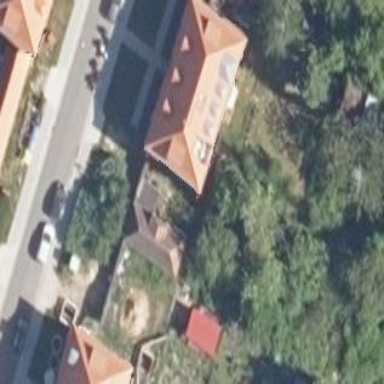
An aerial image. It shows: Residential building with hipped red roof.